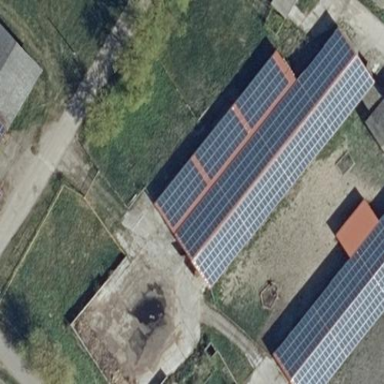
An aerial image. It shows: Solar photovoltaic panel generating electricity. It is small installation located on building.